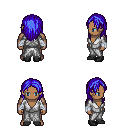
a pixel art fantasy rpg character, male body template, human, dark skin, white robe, red pants, blue long hairstyle, white cloth bandages, black shoes, four views (front, back, left, right), 2x2 character sprite sheet, small pixel art, hard edges, no anti-aliasing